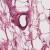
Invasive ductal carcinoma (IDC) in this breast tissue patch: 0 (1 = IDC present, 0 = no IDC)